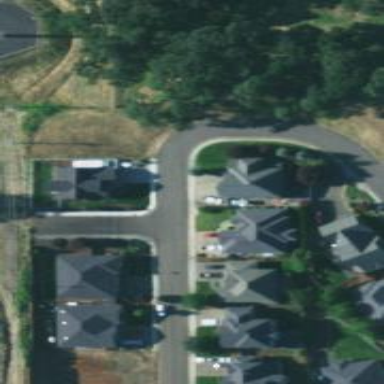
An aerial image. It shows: Residential road with sidewalk on the left side.